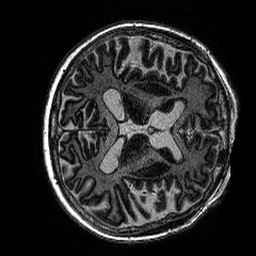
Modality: MP2RAGE
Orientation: axial
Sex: female
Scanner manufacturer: siemens
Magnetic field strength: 3 T
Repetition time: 5 s
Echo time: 0.00292 s